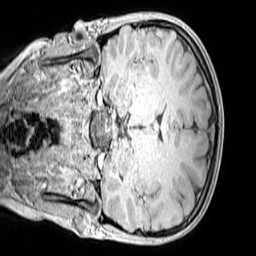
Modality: MP2RAGE
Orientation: coronal
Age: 12
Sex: female
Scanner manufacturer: siemens
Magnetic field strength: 3 T
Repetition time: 4 s
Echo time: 0.00299 s